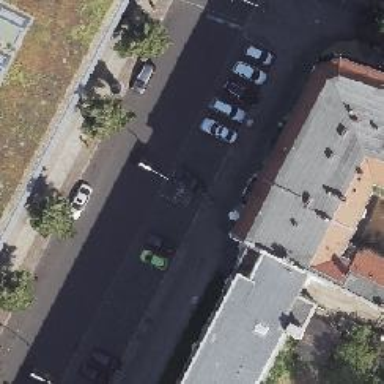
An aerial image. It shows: There is parking obstacle present.